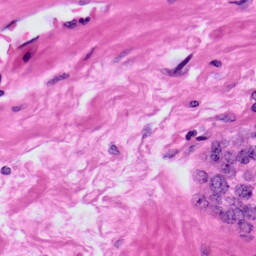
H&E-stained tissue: Prostate